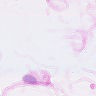
Metastatic tissue present: no